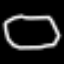
Label: octagon